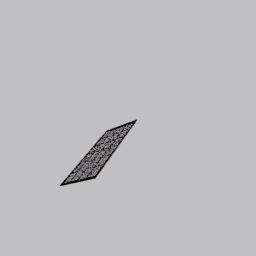
Label: architecture